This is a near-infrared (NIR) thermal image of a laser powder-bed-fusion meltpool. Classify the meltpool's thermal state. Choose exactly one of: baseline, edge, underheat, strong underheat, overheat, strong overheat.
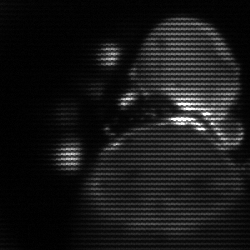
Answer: edge